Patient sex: F
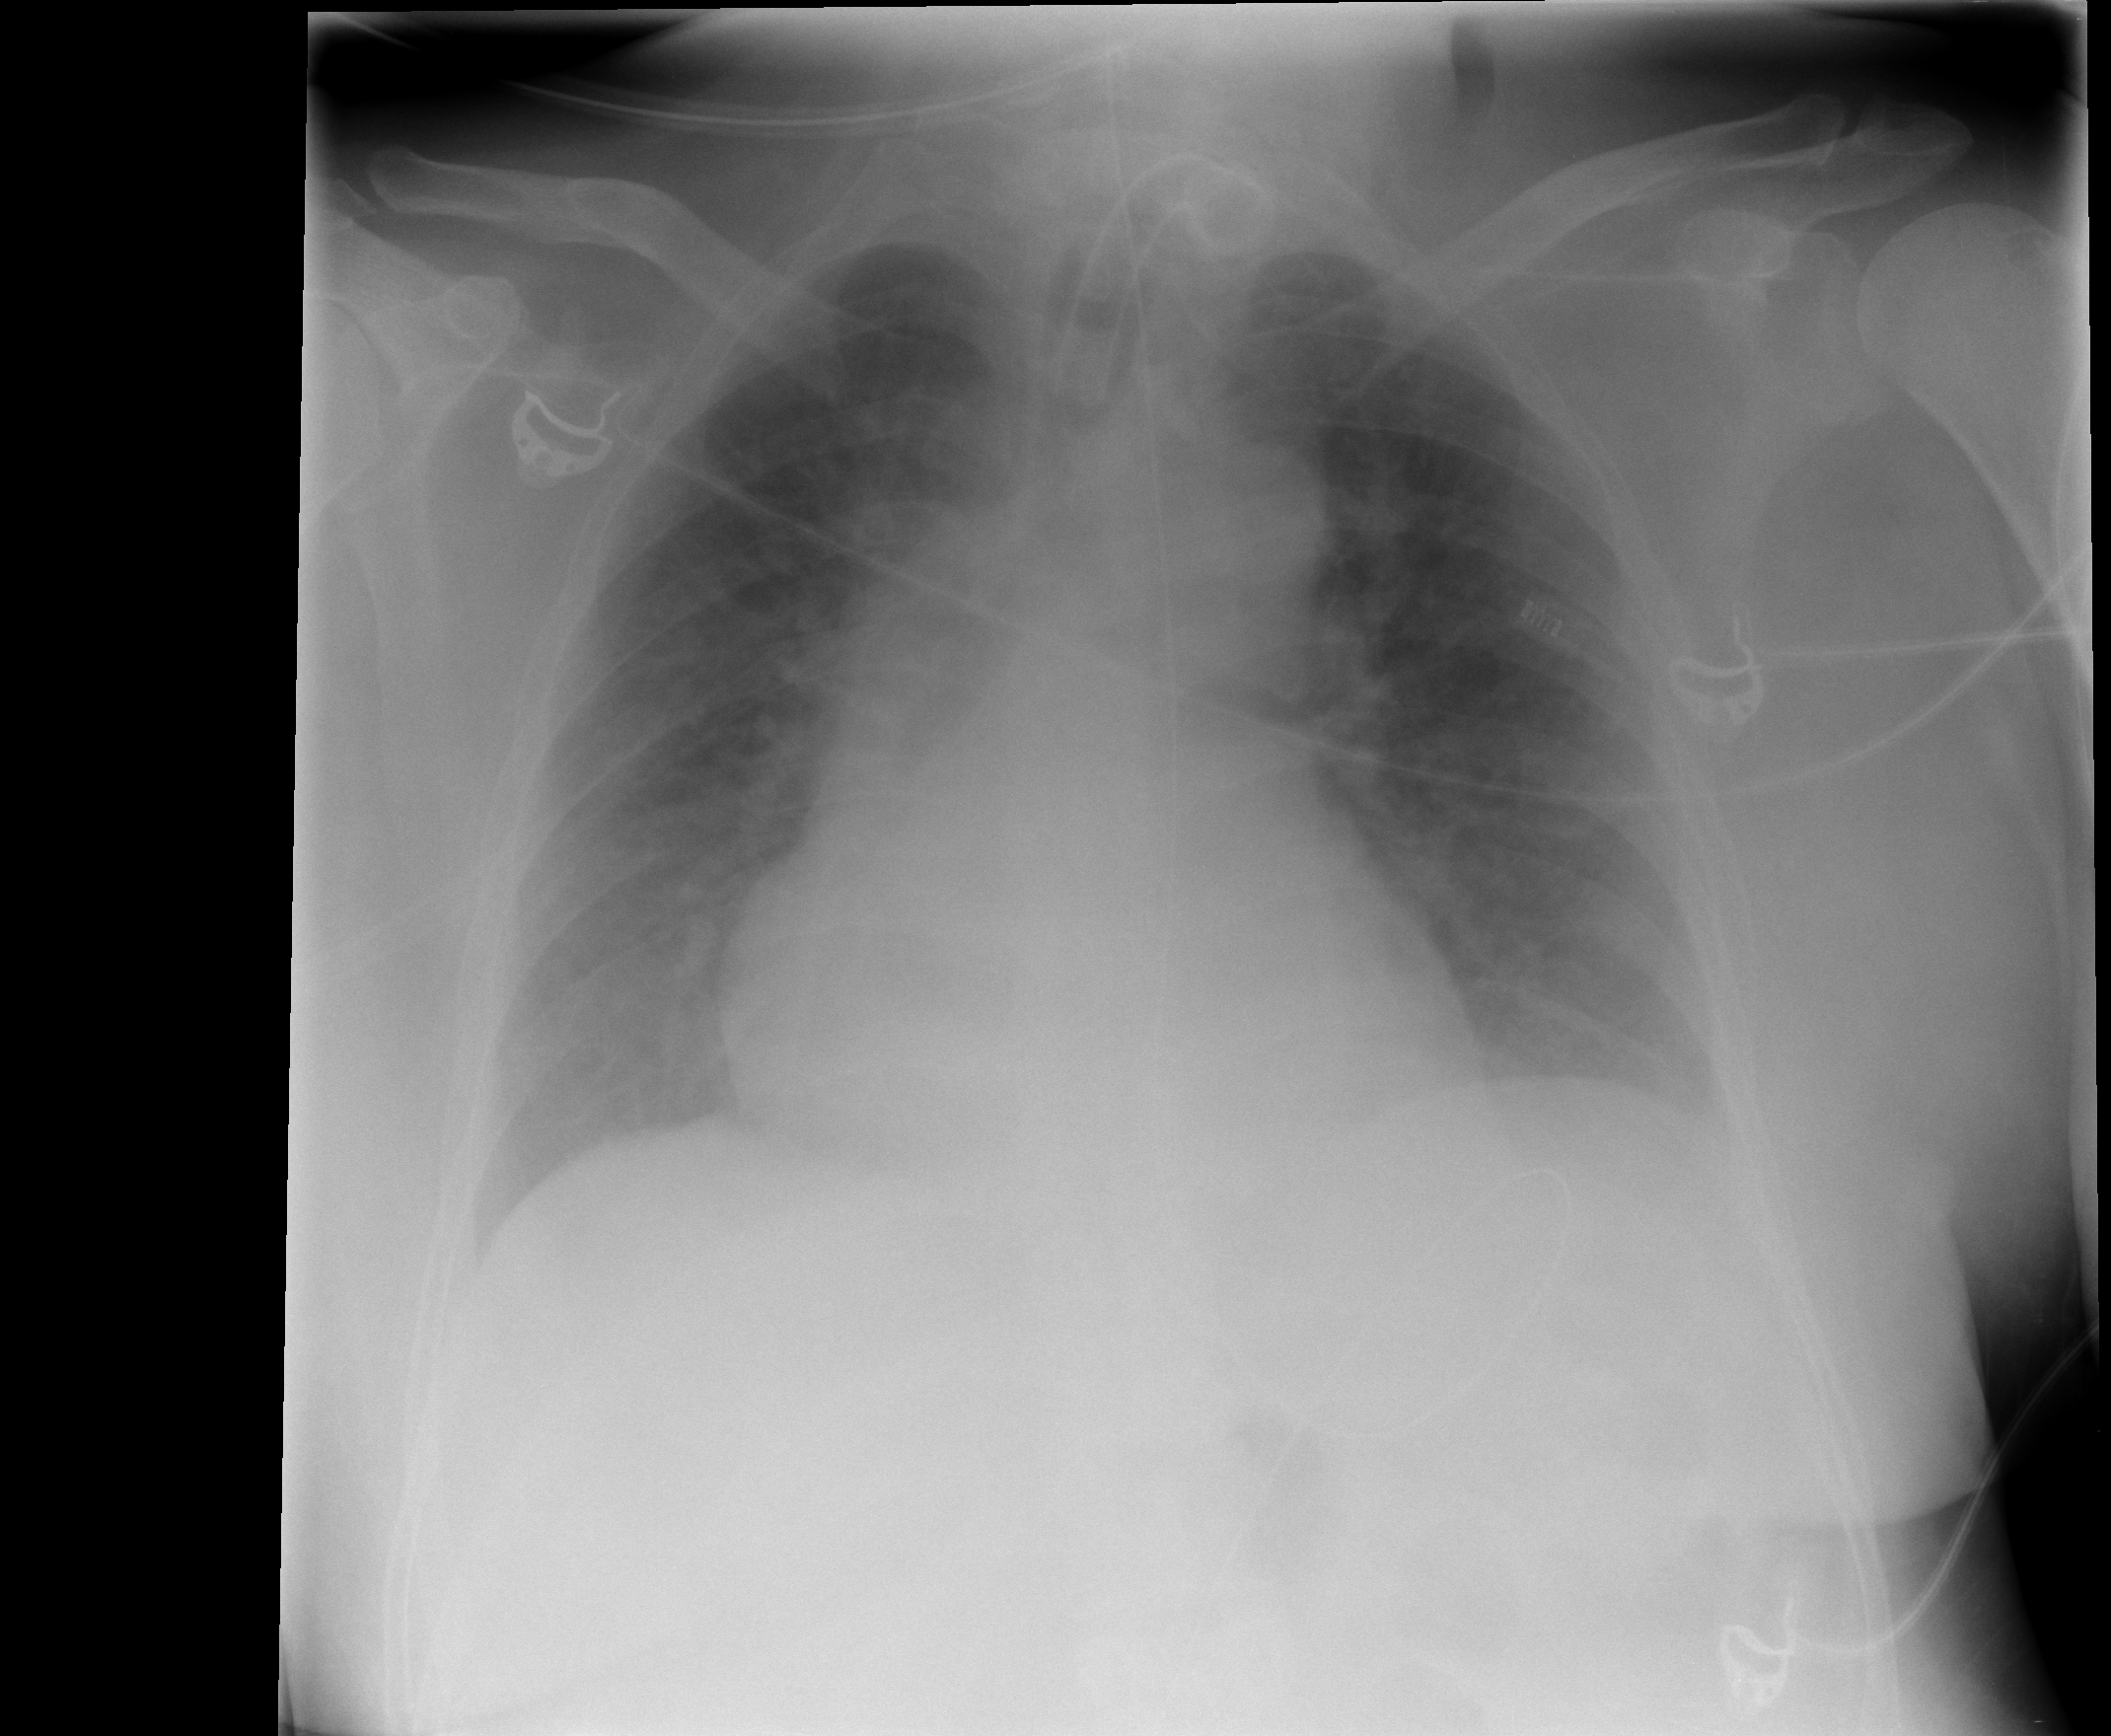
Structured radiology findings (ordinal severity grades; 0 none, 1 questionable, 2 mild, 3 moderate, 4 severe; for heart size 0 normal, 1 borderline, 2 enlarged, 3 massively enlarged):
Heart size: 1
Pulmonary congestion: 2
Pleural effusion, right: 0
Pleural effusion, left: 1
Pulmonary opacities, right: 1
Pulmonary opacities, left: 1
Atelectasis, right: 2
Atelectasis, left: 0